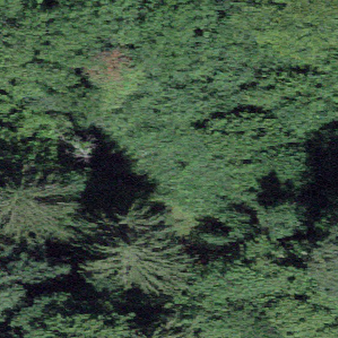
Label: other